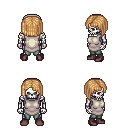
a pixel art fantasy rpg character, male body template, skeleton, white tunic, teal pants, light blonde pageboy hairstyle, maroon shoes, four views (front, back, left, right), 2x2 character sprite sheet, small pixel art, hard edges, no anti-aliasing